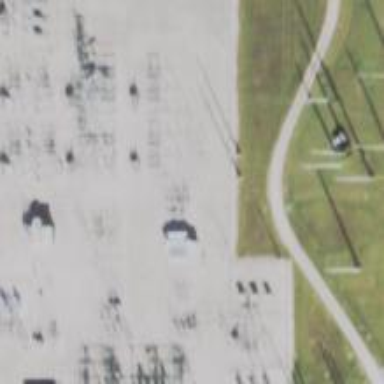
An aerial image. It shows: Switch used for power control.